Question: So, i was coding something and idea comed to my mind. I couldn't get to the bottom of it, and figure out how to do it, so I'm hoping someone else is also interested. :)
Is it possible to do a Track matte (like in after effects) in CSS with text. So cut text of a div to see background of the bottom div. Like this:

Is it even possible to do it only with code, without using images. So, thanks, best regards.
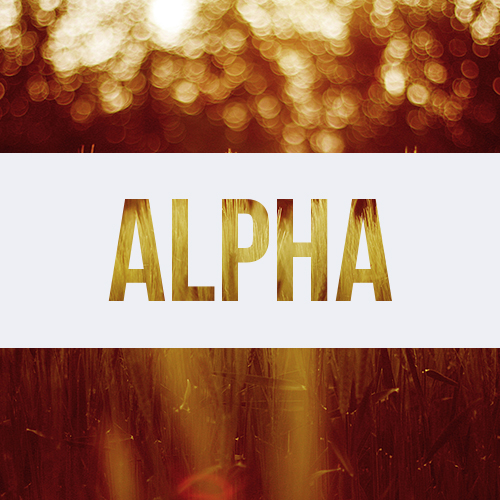
Answer: Interesting is also:
<URL>
'''
.backgroundclip h1 {
-webkit-text-fill-color: transparent;
-webkit-background-clip: text;
background: url(http://bit.ly/1hRsB2d) no-repeat;
}
h1 {
color: red;
}
'''
(as is in comment) on:
<URL>